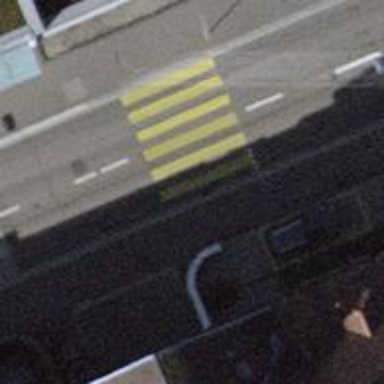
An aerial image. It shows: Kerb serving as barrier.